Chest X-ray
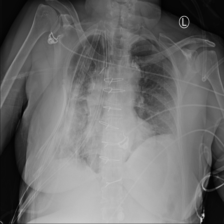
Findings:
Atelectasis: positive
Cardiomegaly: negative
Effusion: positive
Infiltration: positive
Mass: positive
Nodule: negative
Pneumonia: negative
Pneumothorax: negative
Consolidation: negative
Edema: positive
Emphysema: positive
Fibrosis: negative
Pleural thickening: negative
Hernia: negative